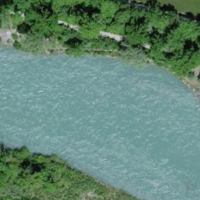
EUNIS habitat code: 15
Species observed at this site:
Maniola jurtina
Cornus sanguinea
Fagus sylvatica